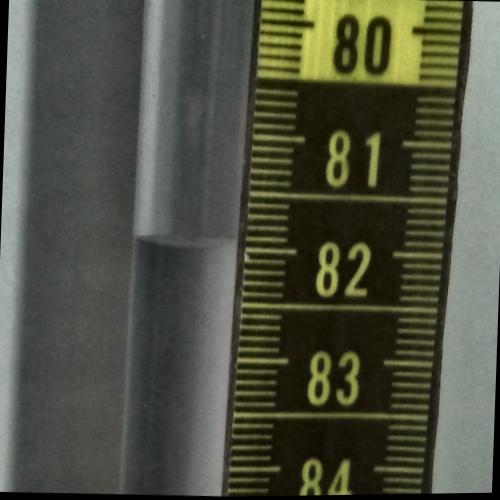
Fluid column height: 81.9 cm